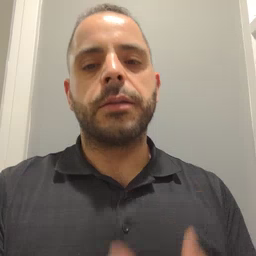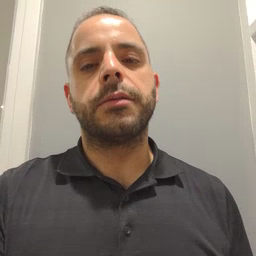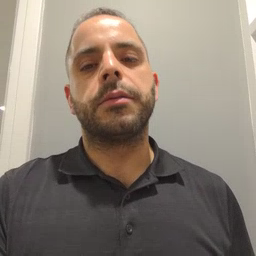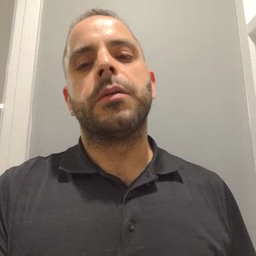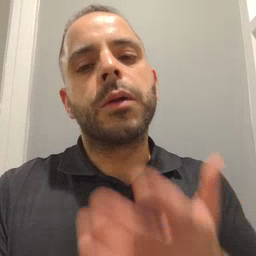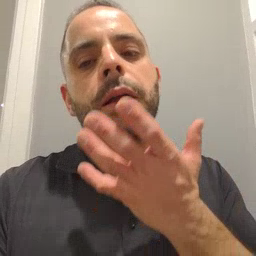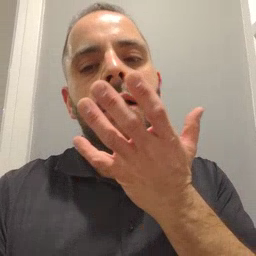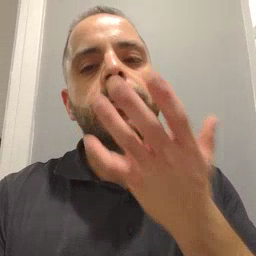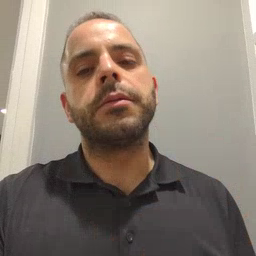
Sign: grass